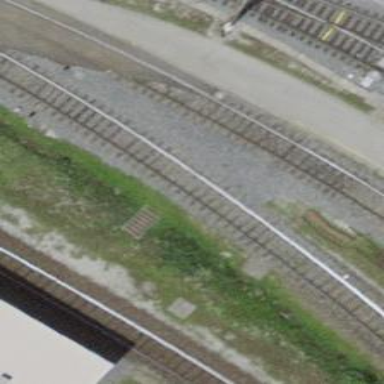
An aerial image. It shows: Single-track railway yard.